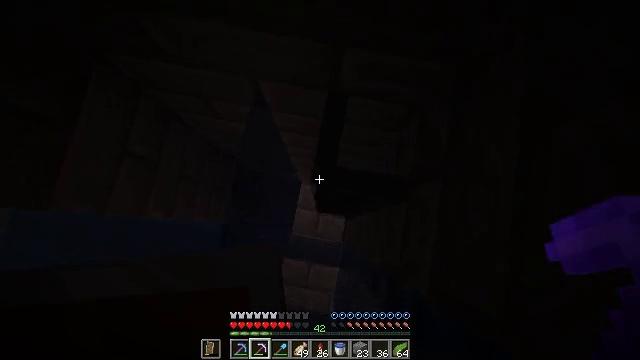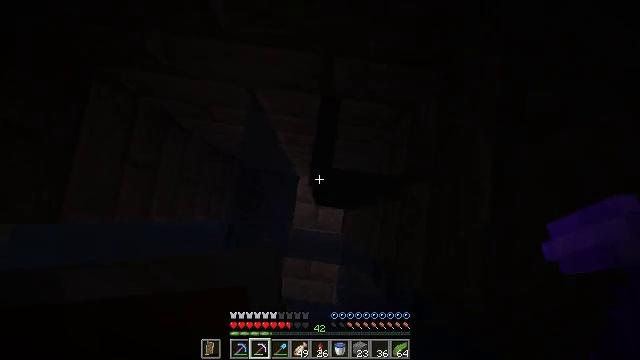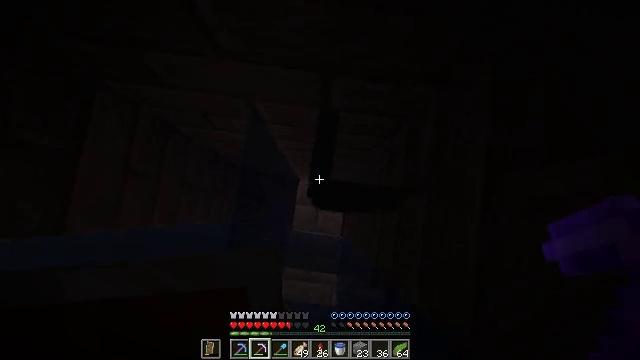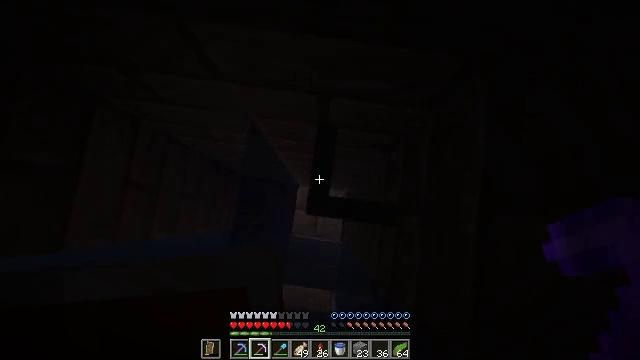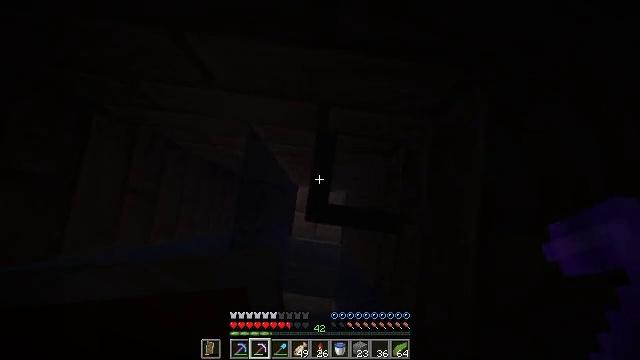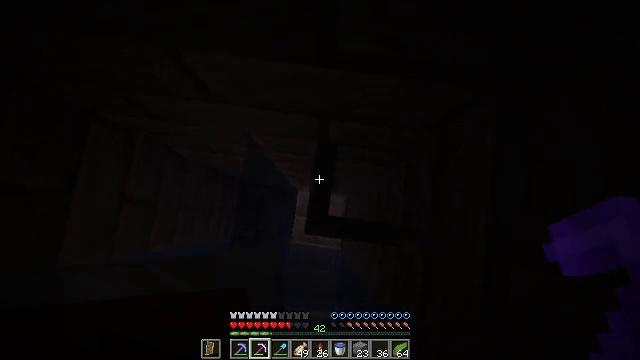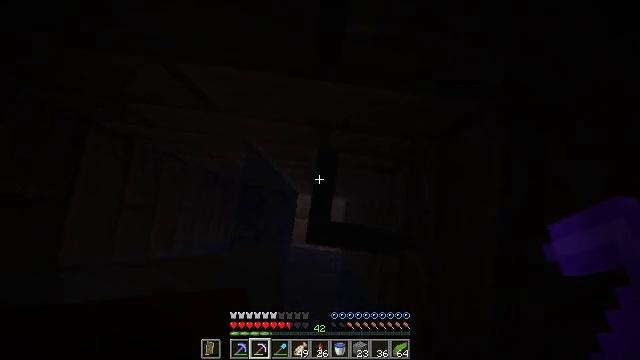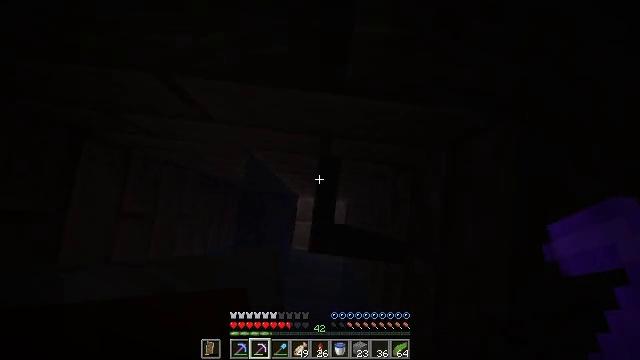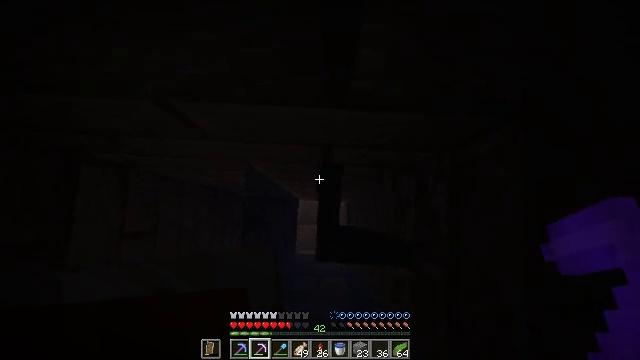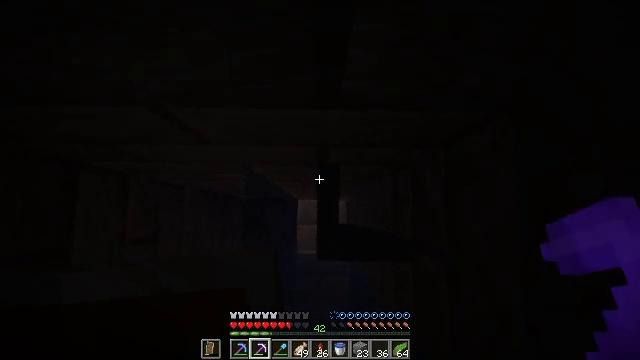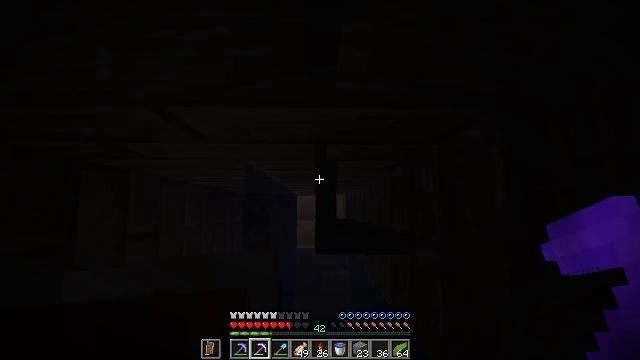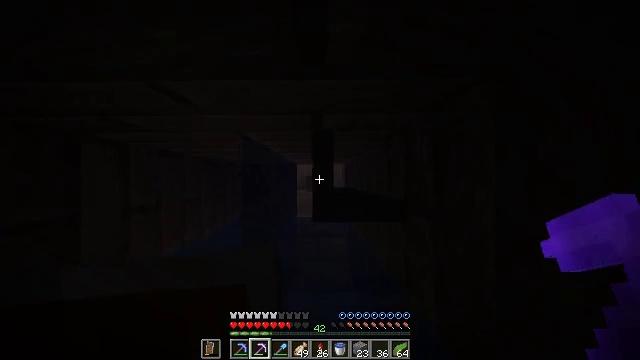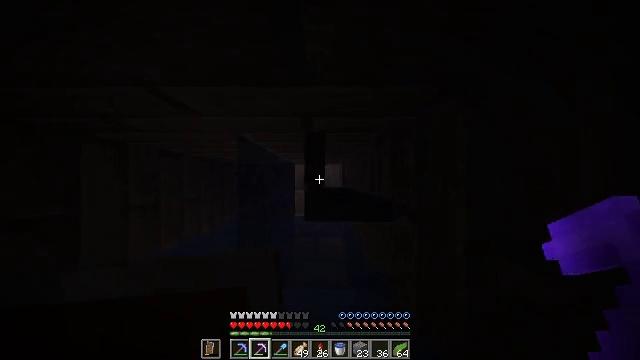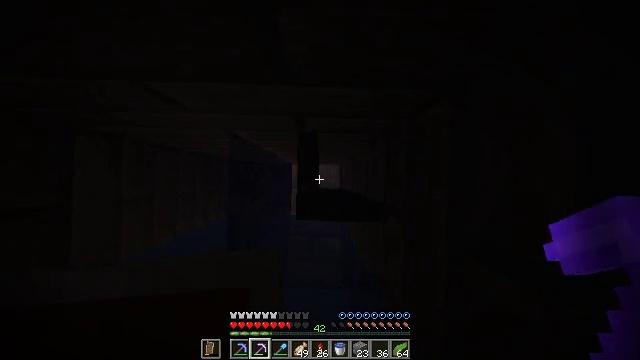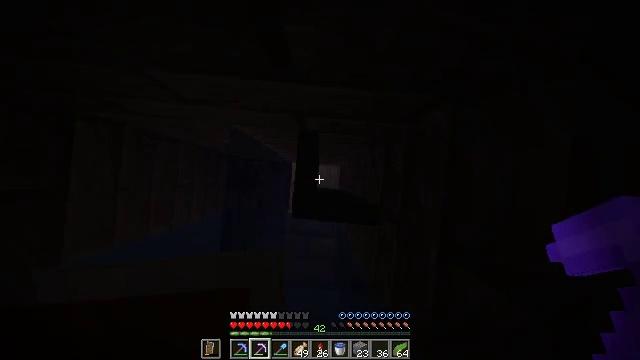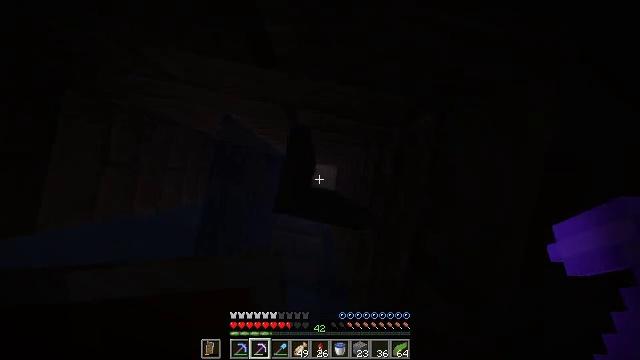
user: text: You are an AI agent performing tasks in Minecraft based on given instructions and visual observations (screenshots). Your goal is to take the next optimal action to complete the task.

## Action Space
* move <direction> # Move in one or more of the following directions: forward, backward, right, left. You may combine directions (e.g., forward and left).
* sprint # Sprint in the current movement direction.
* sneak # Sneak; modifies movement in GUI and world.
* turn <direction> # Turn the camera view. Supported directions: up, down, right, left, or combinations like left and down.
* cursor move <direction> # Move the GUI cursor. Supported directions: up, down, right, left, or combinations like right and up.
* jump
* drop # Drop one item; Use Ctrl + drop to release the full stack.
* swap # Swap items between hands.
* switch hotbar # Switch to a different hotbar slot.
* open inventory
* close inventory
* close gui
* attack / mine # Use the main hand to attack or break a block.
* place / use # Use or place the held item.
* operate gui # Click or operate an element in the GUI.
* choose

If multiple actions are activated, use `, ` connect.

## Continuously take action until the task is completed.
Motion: motion action
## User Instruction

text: Remove the black stained glass pane from a structure.
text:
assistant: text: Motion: move forward, turn right and down
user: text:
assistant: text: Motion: move forward
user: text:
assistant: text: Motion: move forward
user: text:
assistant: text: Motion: move forward
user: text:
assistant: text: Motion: move forward and move left
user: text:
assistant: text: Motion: move forward and move left
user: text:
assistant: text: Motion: move forward, turn right, jump
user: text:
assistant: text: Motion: move forward and move right, turn right, jump
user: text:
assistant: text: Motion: move forward and move right, turn right, jump
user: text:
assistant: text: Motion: move forward and move right, jump
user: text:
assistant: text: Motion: move forward and move right, turn down, jump
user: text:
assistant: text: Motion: move forward and move right, turn down
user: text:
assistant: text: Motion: move forward and move right, turn left and down
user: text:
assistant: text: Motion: move forward and move right, turn left
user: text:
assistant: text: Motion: move forward and move right, turn left
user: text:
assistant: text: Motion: move right, turn left
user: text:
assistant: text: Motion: move right, turn left
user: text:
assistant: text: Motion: move right, turn left
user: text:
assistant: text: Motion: move back and move right, turn left and up
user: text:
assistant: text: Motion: move back and move right, turn left and up
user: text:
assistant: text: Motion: move back and move right
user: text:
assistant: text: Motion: move back and move right, turn right
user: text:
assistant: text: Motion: move back and move right, turn left
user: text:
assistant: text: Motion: move back and move right, turn left and down
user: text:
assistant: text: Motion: move back and move right, turn left and up
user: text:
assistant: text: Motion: move back and move right, turn left and up
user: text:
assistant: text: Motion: move back and move right, turn left and up
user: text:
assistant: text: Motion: move back and move right, turn left and up
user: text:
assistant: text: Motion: move back, turn left
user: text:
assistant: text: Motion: move back, turn left